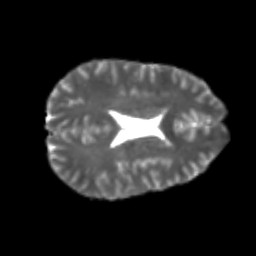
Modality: T2w
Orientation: axial
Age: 23
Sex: male
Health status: healthy
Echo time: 0.074 s